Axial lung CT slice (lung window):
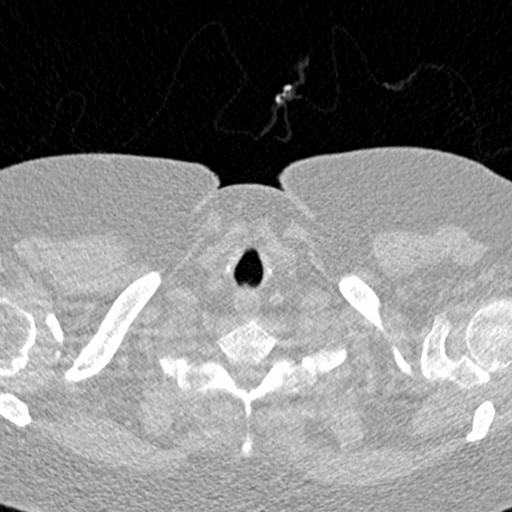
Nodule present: no